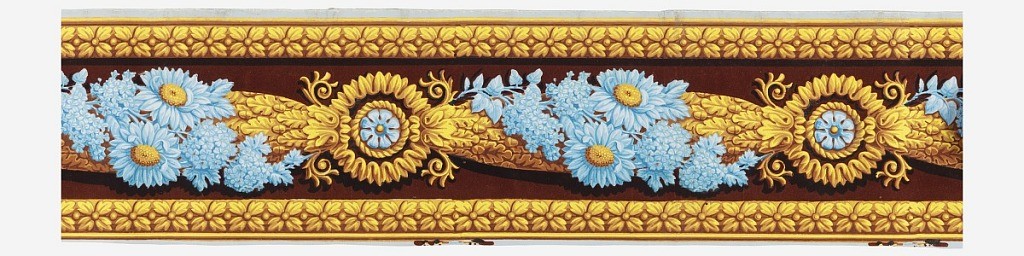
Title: Border
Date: ca. 1820
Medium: Block-printed and flocked
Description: Central band of gilt-bronze-looking ornament wrapped with garland of light blue flowers, deep red flock background. Narrow bands of architectural molding above and below.